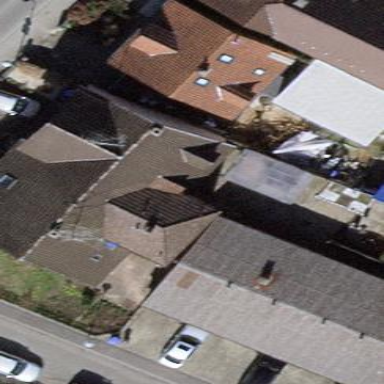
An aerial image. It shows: Group of garages.